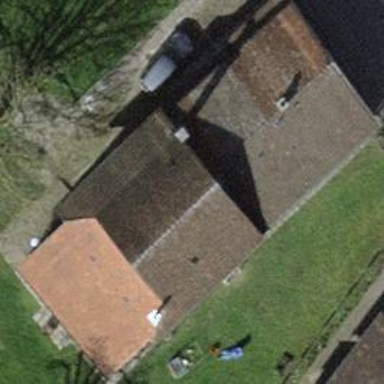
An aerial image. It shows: Simple house.